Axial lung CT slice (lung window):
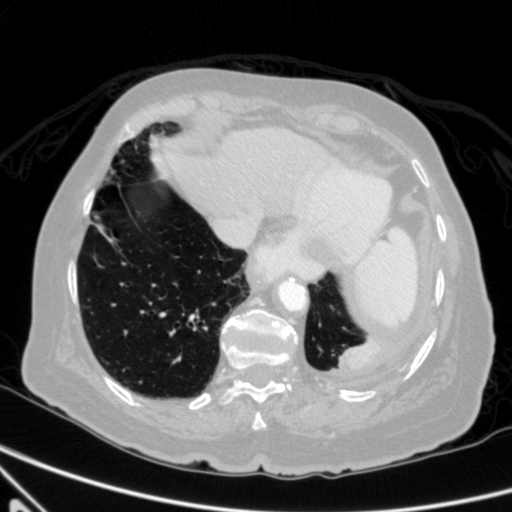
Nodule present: no